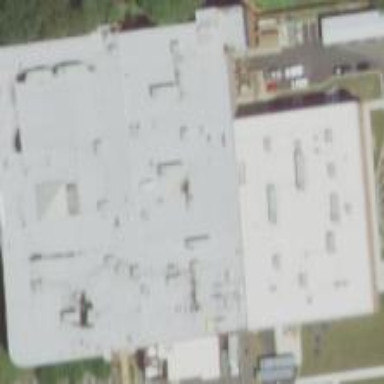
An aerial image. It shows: Commercial building.